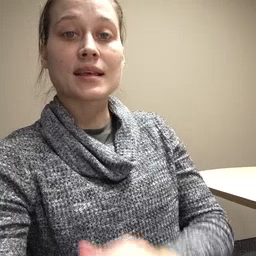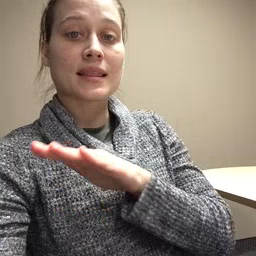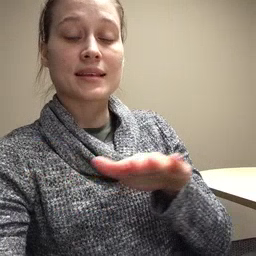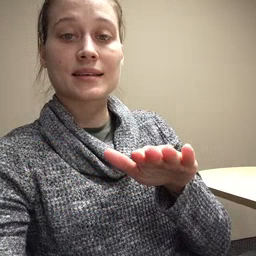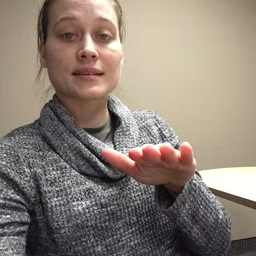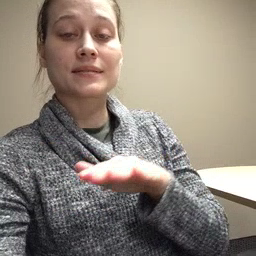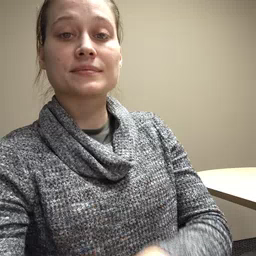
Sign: clean